Question: I have this code of popup.htlm file:
'''
<body>
<select style="width: 100%;"
multiple id="HLSlist">
</select>
<span style="display:inline">
<button type="button" id="Deletebut">Delete</button>
<button type="button" id="OpenAllbut">Open All</button>
<t id='VFlagged'>0</t>
</span>
<hr>
<input type="checkbox" id="BlurThumbs">
<t>Blur Thumbnails</t>
</body>
'''
'''
body {
overflow-x: hidden;
min-width: 200px;
}
t {
font-size: 10pt;
}
'''
I want that the text goes to the right side, like appear on the picture:

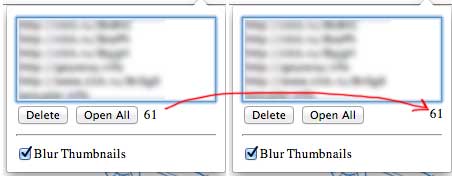
Answer: You can simply float it.
<URL> - it has the results you expect.
'''
#VFlagged {
float: right;
padding-right: 10px;
}
'''
Some padding might be necessary - I added 10px..
Also.. I changed the 't' element to a 'span'..